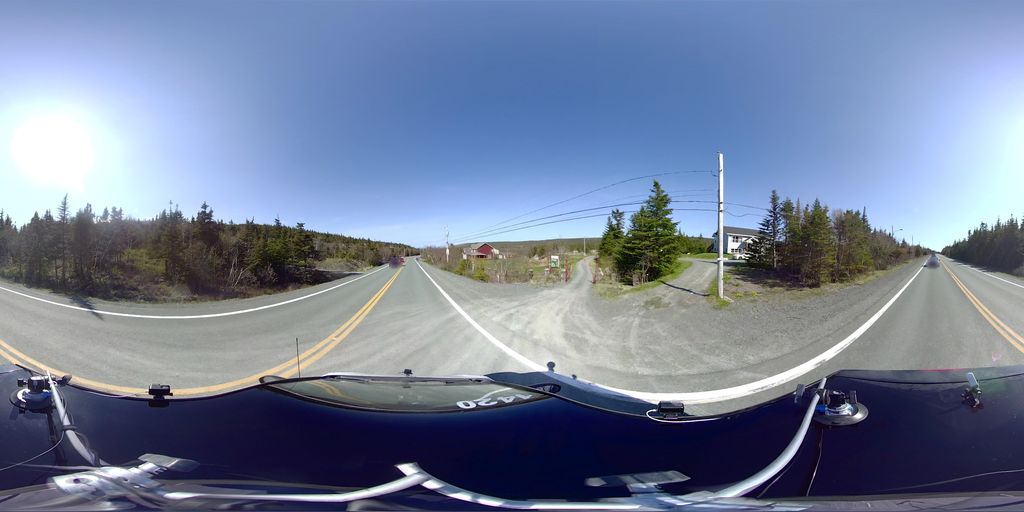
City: st_johns